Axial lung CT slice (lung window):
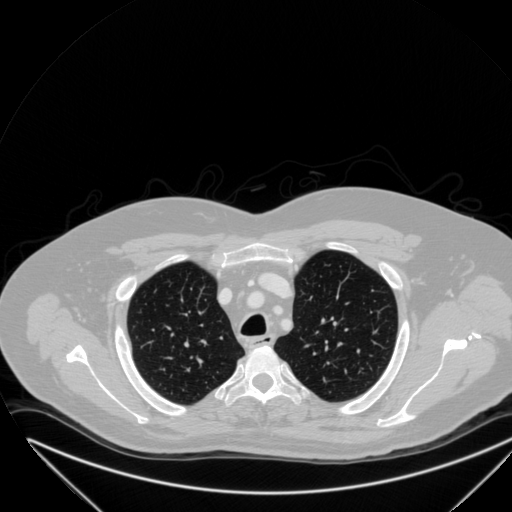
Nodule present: no